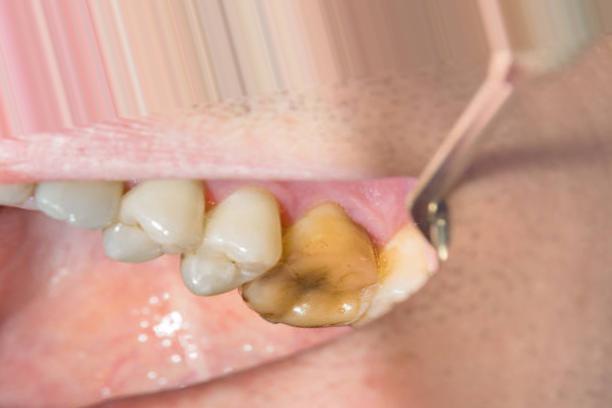
Condition: Tooth Discoloration